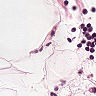
Metastatic tissue present: no